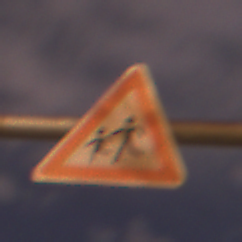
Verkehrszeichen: KinderRechts
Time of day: Night
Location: Outdoor (Suburban)
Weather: PartlyCloudy
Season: NotSpecified
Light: Artificial